Question: How to sort vector e and matrix v together, that we have to respect: each eigenvalue coresponds to eigenvector in matrix v, like in the picture.
'''
v =
0.9978 + 0.0022i 0.9978 - 0.0022i 0.9179 - 0.0199i 0.9179 + 0.0199i
-0.4665 + 0.0050i -0.4665 - 0.0050i 0.9805 - 0.0195i 0.9805 + 0.0195i
-0.0003 - 0.0025i -0.0003 + 0.0025i -0.0008 - 0.0162i -0.0008 + 0.0162i
0.0001 + 0.0012i 0.0001 - 0.0012i -0.0008 - 0.0173i -0.0008 + 0.0173i
'''
So we can say that for example eigenvalue e(1,1) corespond to eigenvector v(:,1). In the picture are vector e_sort and matrix v_sort in specific order, that I need it.

The rule is for vector e:
First must be:
'''
-a+b*i
'''
and then:
'''
-a-b*i
'''
We can say, that:
'''
0 < b_1 < b_2 < ... < b_n
'''
Thanks.
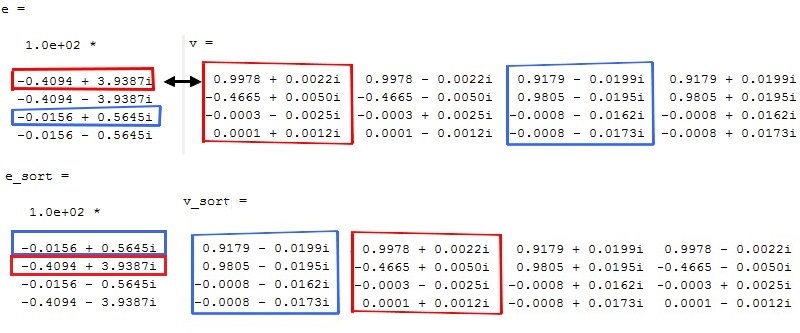
Answer: Answer is also very similar :)
'''
negIm = imag(e) < 0;
[e1,ie1] = sort(e(~negIm));
[e2,ie2] = sort(e(negIm));
newe = cat(1,e1,e2);
v1 = v(:,~negIm); v2 = v(:,negIm);
newv = cat(2,v1(:,ie1),v2(:,ie2));
'''